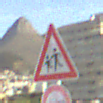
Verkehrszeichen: KinderRechts
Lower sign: Ueberholverbot
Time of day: MorningAfternoon
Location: Outdoor (Suburban)
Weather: PartlyCloudy
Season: NotSpecified
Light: Natural